Question: I'm trying to render a page using puppeteer, extract the name of a dynamic javascript variable on the page, and return the variable as an object. I'm using puppeteer and node.js to do this.
I'm able to get the name of the javascript variable that is being generated on page but anytime I try to print it out to the console I am getting a "" error. I've spent the better part of the morning trying to figure this out but I'm stumped. Here's the code below.
'''
const puppeteer= require('puppeteer');
var url = 'https://www.website.com';
async function run () {
try {
const browser = await puppeteer.launch({
headless: true,
args: ['--no-sandbox']
});
const page = await browser.newPage();
await page.goto(url);
const flashVariableName = await page.evaluate( () => {
var start = document.documentElement.innerHTML.indexOf('var flashvariable_') + 'var '.length;
var tempDoc = document.documentElement.innerHTML.substr(start);
var end = tempDoc.indexOf(' =');
return tempDoc.substr(0, end);
});
console.log(await page.evaluate( (flashVariableName) => flashVariableName ));
await browser.close();
} catch(e){
console.log("Error Occurred", e)
}
}
run();
'''

flashVariableName is returning the right name for the javascript variable on the page but how can I actually get access to the varialble?
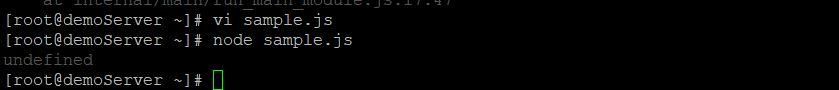
Answer: You have two issues.
This is the first one:
'''
console.log(await page.evaluate( (flashVariableName) => flashVariableName ));
// ^^^^^^^^^^^^^^^^^
// |
// +--> this is undefined
'''
If you look at the documentation for <URL>
<URL>
What you're missing is the '...args' bit which supplies parameters to the 'pageFunction'. It should have been this instead:
'''
console.log(await page.evaluate( (flashVariableName) => flashVariableName, flashVariableName ));
// ^^^^^^^^^^^^^^^^^
'''
But that is not enough because 'flashVariableName' is just a string at this point. It is the name of a variable but not the variable itself. You still need to "evaluate" it:
'''
console.log(await page.evaluate( (varName) => window[varName], flashVariableName ));
'''
However that only works if the variable you are trying to read is available in the global scope (i.e. 'window' in your case) it can be serialised (e.g. if it refers to a function or a DOM element that won't be possible)